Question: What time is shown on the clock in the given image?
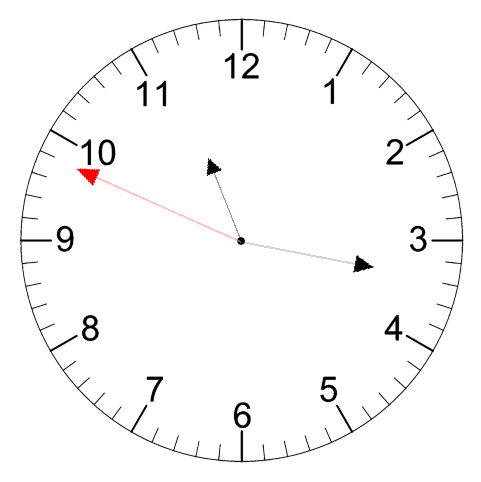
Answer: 11:16:49